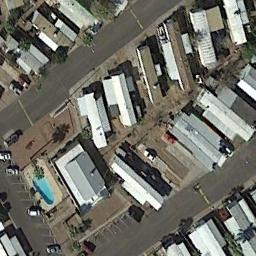
Label: residential